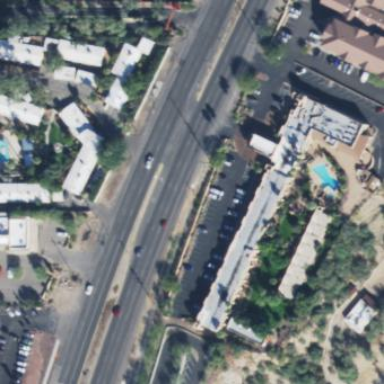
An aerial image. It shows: Hotel building.